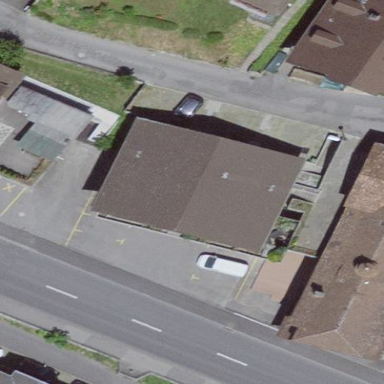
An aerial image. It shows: Residential building.